Interaction volume radius: 10 \u00c5
Interaction volume height: 25 \u00c5
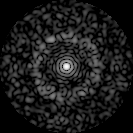
Disorder parameter: 0.8248